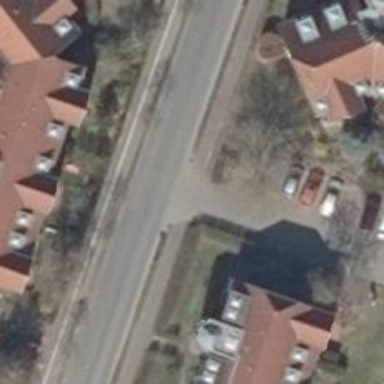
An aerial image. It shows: Sidewalk.